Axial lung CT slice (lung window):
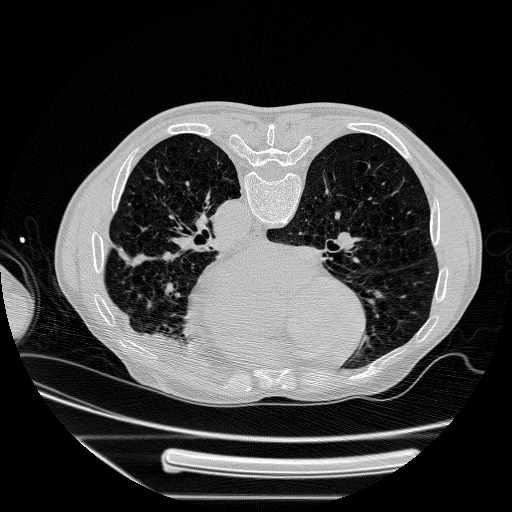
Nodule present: no